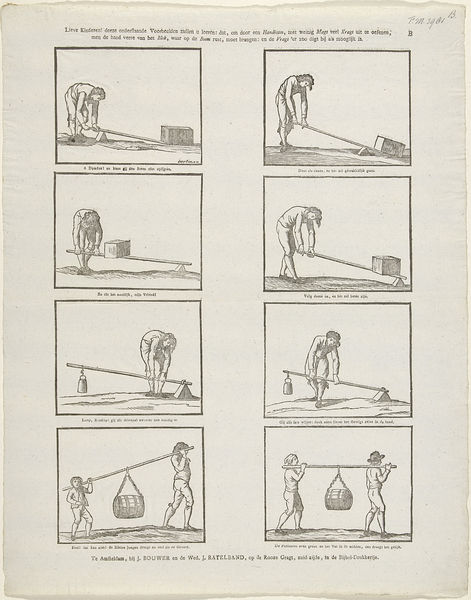
Titel: Lieve Kinderen! deeze onderstaande Voorbeelden zullen u leeren: dat, om door een Handboom, met weinig Magt veel Kragt uit te oefenen ... (titel op object)
Künstler: Johannes Bouwer
Standort: Amsterdam
Institution: Rijksmuseum
Schlagwörter: illustration, livre, vignette, page, soulever, soulever*porter